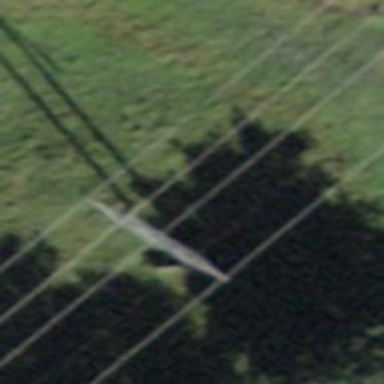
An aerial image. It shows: H-frame power tower design.